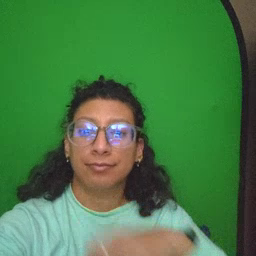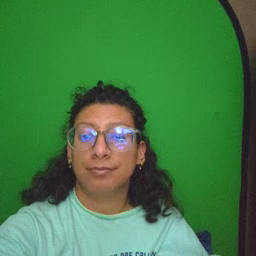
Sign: cereal